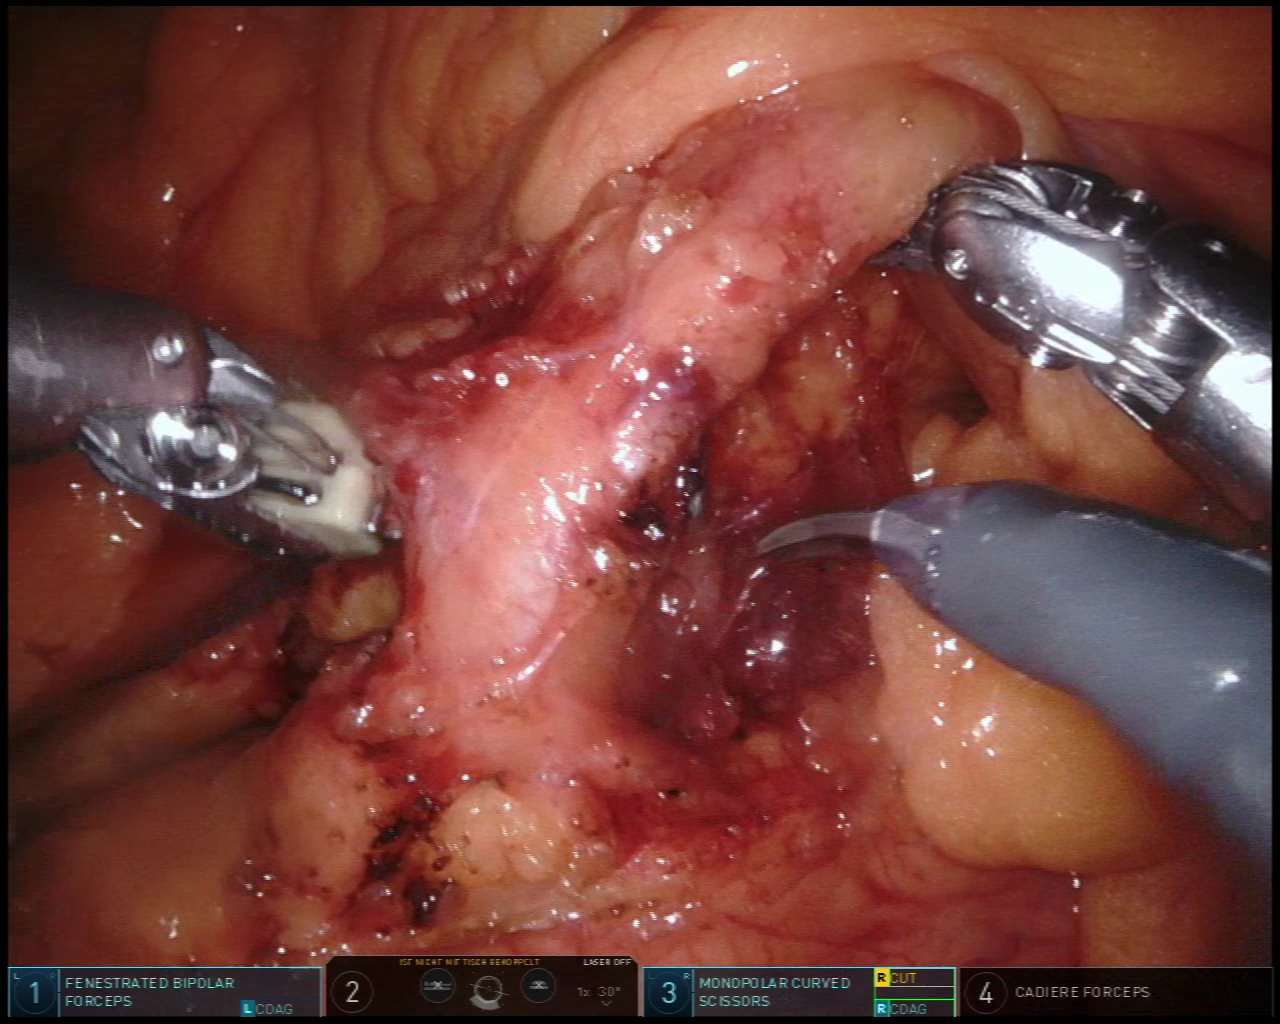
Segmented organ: inferior_mesenteric_artery
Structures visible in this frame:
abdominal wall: no
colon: no
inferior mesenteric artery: yes
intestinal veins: no
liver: no
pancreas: no
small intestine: no
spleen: no
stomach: no
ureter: no
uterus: no
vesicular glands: no